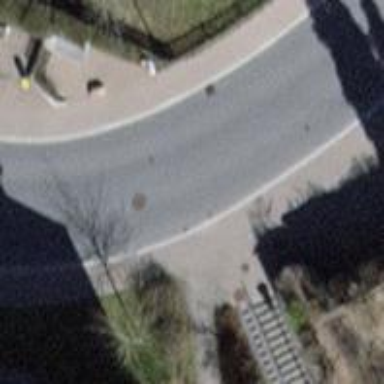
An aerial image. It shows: Road with steps.